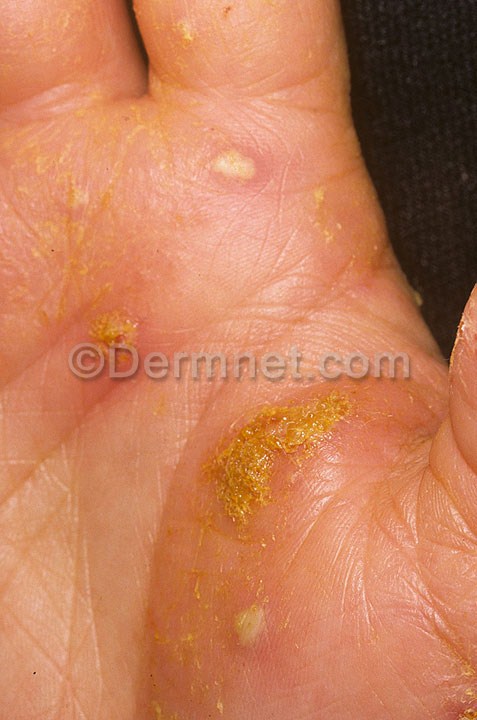
Disease: Eczema Photos